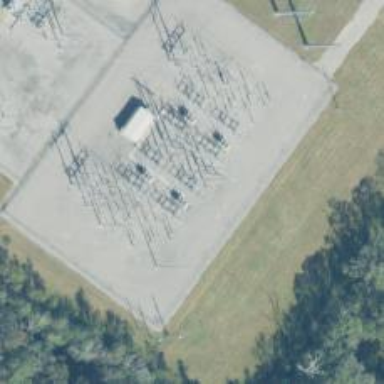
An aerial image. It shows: Switch for power supply.